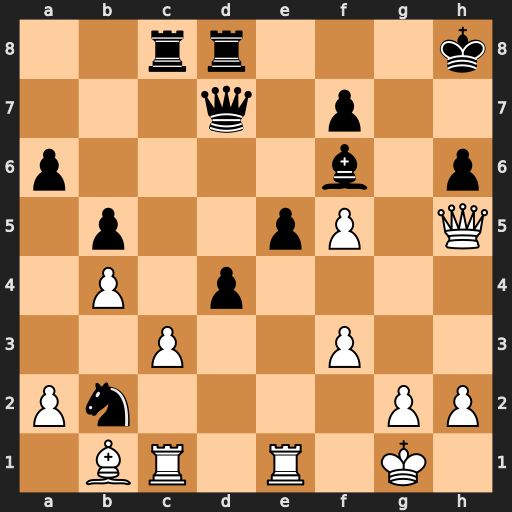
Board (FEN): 2rr3k/3q1p2/p4b1p/1p2pP1Q/1P1p4/2P2P2/Pn4PP/1BR1R1K1
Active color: w
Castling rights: -
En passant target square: -
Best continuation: Qxh6+ Kg8 Qxf6